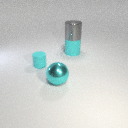
small cyan rubber cylinder to the left of large cyan rubber cylinder